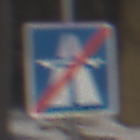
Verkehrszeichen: EndeAutbahn
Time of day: MorningAfternoon
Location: Outdoor (Special)
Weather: Clear
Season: Winter
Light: Natural